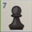
Piece: bP